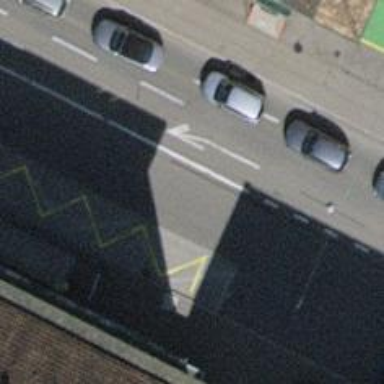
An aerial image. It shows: Bus stop for trolleybuses with designated stop position for public transport.